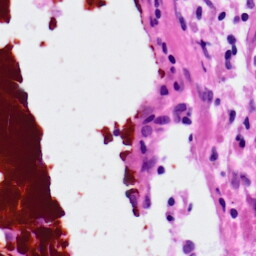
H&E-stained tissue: Lung